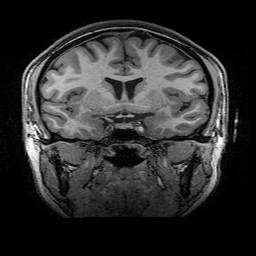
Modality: T1w
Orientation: sagittal
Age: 20
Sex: female
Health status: healthy